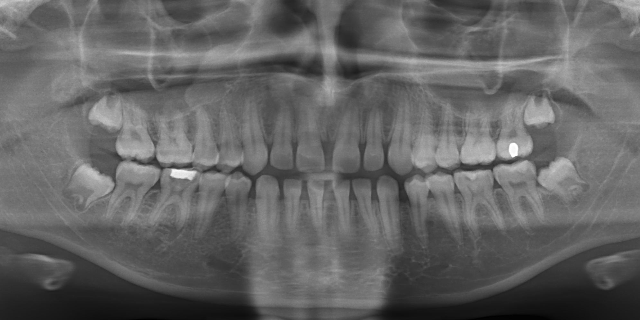
adult